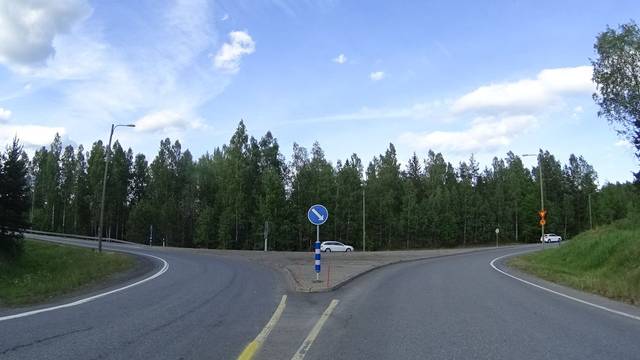
Region: Finland
Coordinates: 60.788, 23.65